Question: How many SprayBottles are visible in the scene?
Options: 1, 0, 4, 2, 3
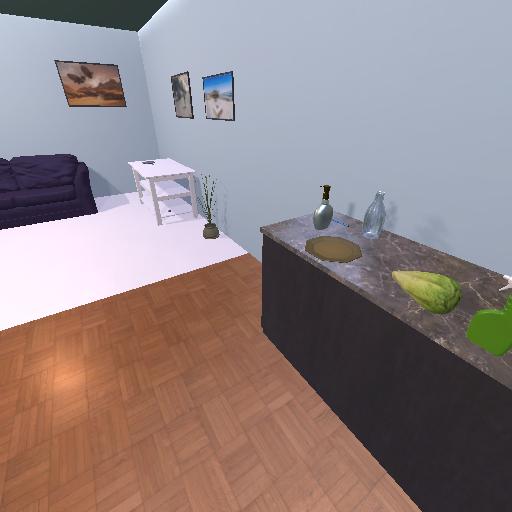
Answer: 1